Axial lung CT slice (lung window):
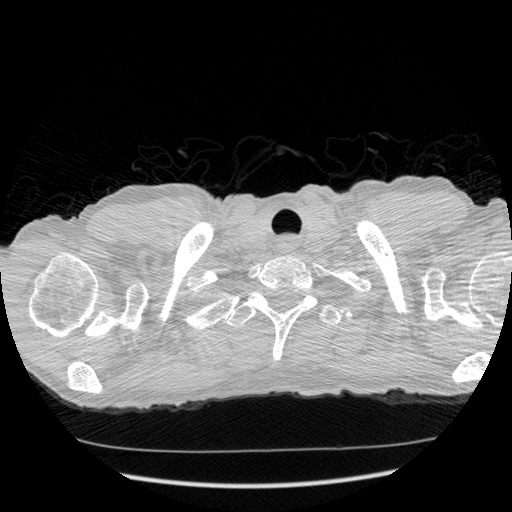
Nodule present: no